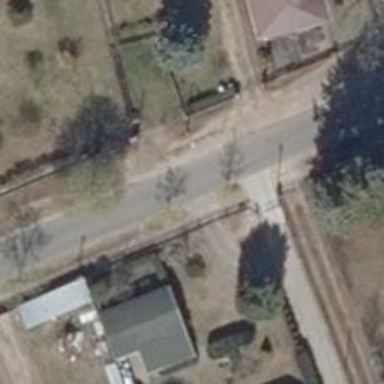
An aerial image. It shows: Asphalt road in residential area.